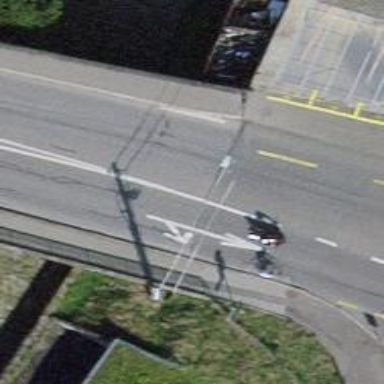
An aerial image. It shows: Bridge with asphalt surface. It is designed for secondary road traffic and includes trolley wires.